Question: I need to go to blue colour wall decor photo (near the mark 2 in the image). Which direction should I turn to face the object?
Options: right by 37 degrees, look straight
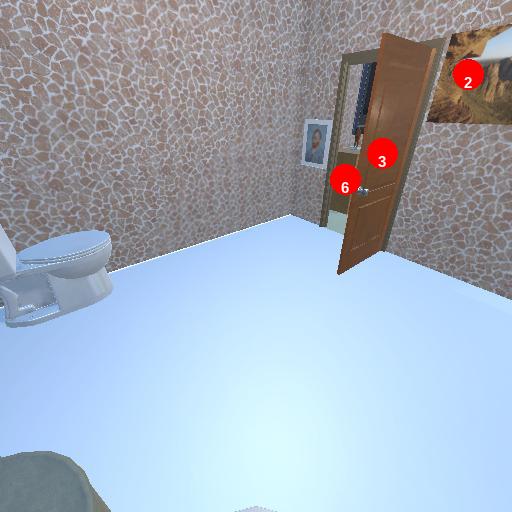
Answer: right by 37 degrees